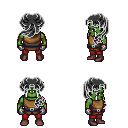
a pixel art fantasy rpg character, male body template, orc, green skin, leather chest armor, red pants, gray princess hairstyle, metal gloves, maroon shoes, four views (front, back, left, right), 2x2 character sprite sheet, small pixel art, hard edges, no anti-aliasing